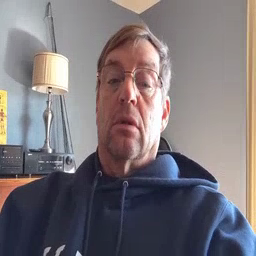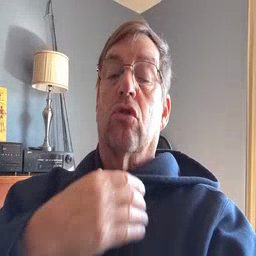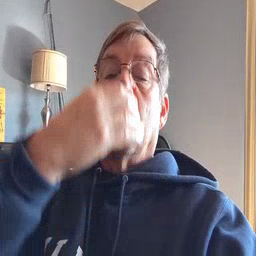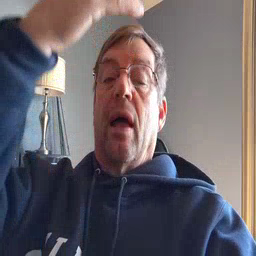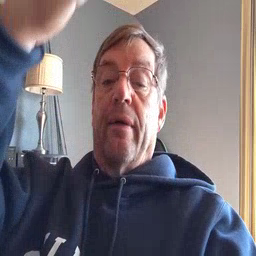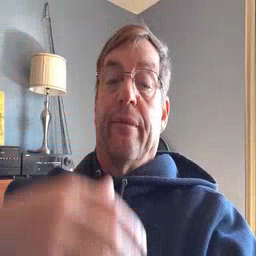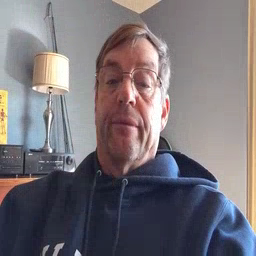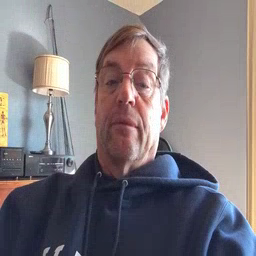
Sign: giraffe